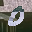
Label: 0